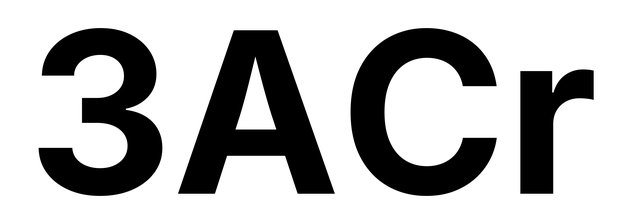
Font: Inter_Bold